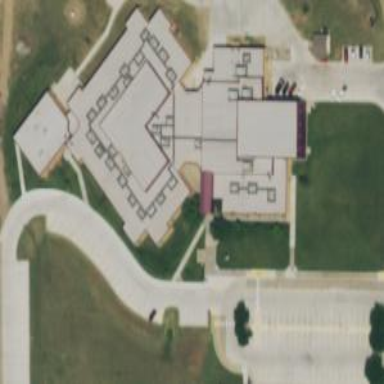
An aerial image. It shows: School building.